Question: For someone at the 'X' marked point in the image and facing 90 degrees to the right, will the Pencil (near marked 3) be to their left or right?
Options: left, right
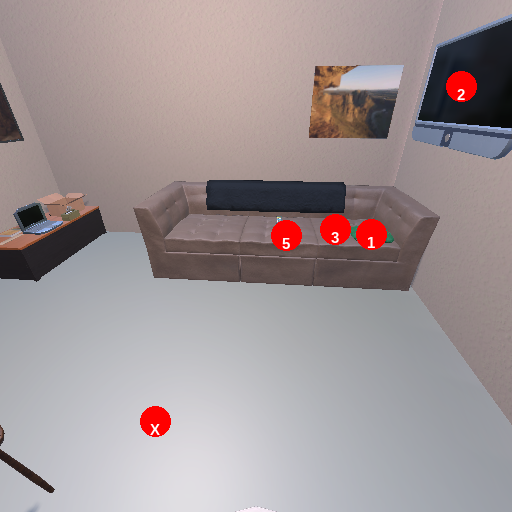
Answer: left